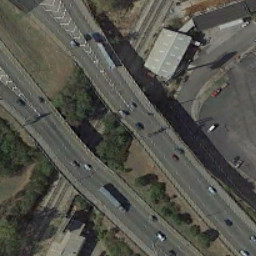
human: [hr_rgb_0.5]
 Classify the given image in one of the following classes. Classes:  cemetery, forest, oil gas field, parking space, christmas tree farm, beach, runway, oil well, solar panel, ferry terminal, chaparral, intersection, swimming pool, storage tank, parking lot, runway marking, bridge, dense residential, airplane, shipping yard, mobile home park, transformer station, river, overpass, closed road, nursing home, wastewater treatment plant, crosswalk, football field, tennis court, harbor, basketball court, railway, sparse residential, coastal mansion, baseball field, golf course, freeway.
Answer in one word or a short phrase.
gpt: overpass